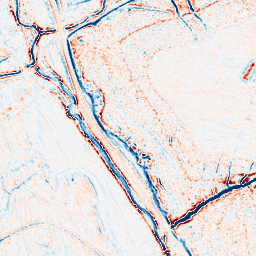
Category: edge_preserving
Decomposition family: bilateral
Decomposition parameters: d: 9
sigma_color: 25
sigma_space: 100
Upsampling method: regularized
Upsampling parameters: scale: 2
lambda_reg: 0.01
Upsampling scale: 2